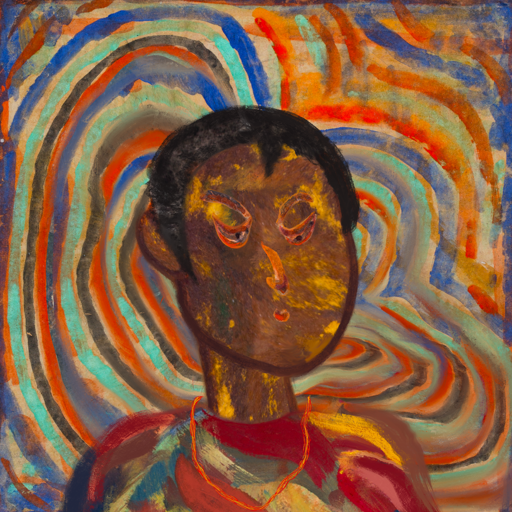
Background: Sisters, Head And Neck Side: Comrade, Face Side: Hypocrite, Bust: Mother_And_Son_Son, Hair Side: Roy_Bahadur, Head Accessory: Blank, Second Necklace: Gypsy_Mother_2, Necklace: Blank, Baby: Blank